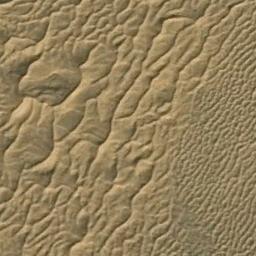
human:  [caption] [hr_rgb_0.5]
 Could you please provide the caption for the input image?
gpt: The desert is full of yellow sand .

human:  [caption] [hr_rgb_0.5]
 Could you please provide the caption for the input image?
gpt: The desert has yellow sand and some trellis dunes of different sizes .

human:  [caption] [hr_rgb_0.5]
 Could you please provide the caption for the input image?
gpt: This is a yellow desert with wavy stripes .

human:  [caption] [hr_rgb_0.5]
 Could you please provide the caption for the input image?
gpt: There are many lines in the desert .

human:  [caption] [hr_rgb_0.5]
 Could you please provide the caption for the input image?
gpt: A yellow sandy desert with patterned stripes .